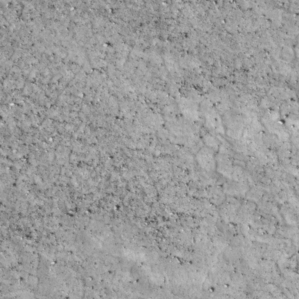
Label: non_frost